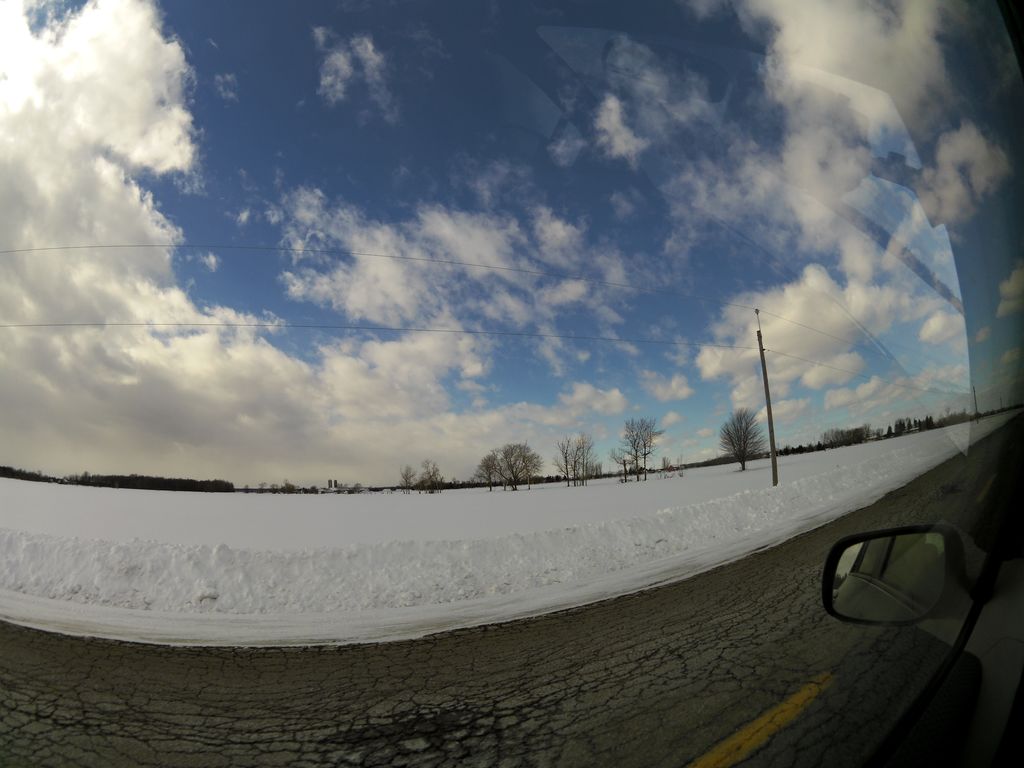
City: ottawa-gatineau